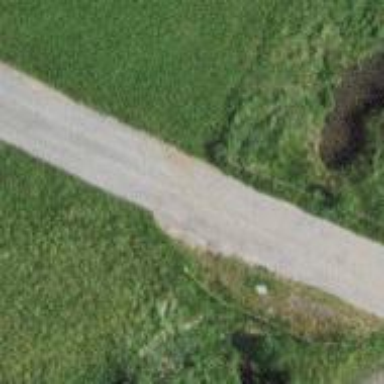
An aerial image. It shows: Residential road with unpaved surface that includes bridge.